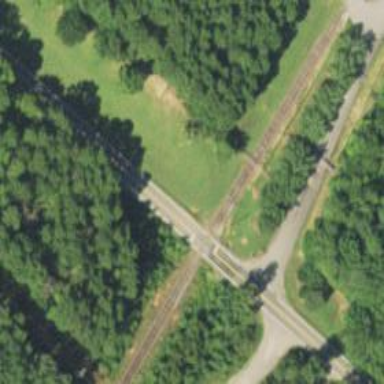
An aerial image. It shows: Railway level crossing.